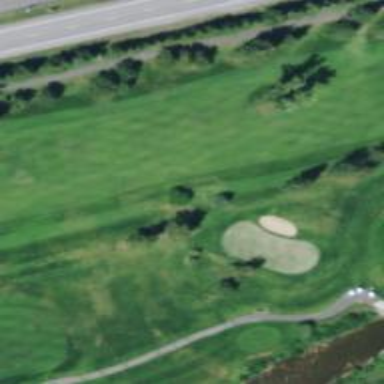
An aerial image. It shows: Golf hole.